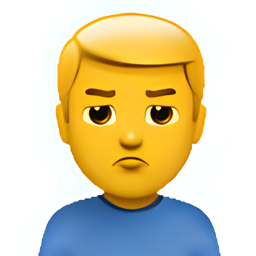
Name: man pouting
Emoji: 🙎‍♂️
Group: People & Body
Sub-group: person-gesture